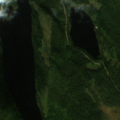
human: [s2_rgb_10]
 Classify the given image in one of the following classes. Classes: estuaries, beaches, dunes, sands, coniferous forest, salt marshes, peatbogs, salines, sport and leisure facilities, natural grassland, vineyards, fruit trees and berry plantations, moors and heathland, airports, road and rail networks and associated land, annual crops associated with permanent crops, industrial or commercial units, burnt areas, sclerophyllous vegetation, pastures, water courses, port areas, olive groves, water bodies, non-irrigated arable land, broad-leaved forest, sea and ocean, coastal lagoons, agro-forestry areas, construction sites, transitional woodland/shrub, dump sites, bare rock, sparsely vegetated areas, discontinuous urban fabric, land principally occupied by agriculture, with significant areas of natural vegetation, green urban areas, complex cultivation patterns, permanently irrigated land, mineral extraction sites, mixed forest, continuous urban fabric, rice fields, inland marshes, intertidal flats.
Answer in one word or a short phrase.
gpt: coniferous forest, mixed forest, water bodies